Question: I have written a SQL which gives me a dataset.
'''
SELECT [Id]
--,s1.[CustomerId]
,[Date]
,dc.ColumnName
,dc.ColumnId
,[RuleId]
-- ,[RuleExceptionCount]
--,[TotalRowCount]
,CAST((TotalRowCount - RuleExceptionCount)/CAST(TotalRowCount AS FLOAT) * 100 AS DECIMAL(6,2)) AS [FailurePercentage]
FROM [ASMPredictiveAnalytics].[dbo].[DQHistory] AS s1
JOIN dbo.DQColumns dc ON dc.ColumnId = s1.ColumnId
WHERE Date = (SELECT MAX(date) FROM
dbo.DQHistory) AND s1.CustomerId=@CustomerId
'''
The result looks like this
<URL>
I wanted to result to look like this
[
Basically transpose the records for "Summary" and "Resolution notes" into a single record by adding another column called "Quality" and for the rest of the other "Columnnames", need to show the "Quality" as "N/A".
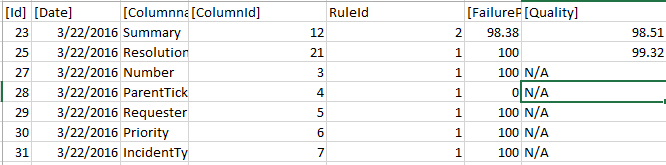
Answer: You should modify your query like below:
'''
SELECT
MIN([Id]) as [Id],
[Date],
[ColumnName],
[ColumnId],
COALESCE(CAST(MIN(FailurePercentage) as varchar),'N/A') as FailurePercentage,
COALESCE(cast(MIN(Quality) as varchar),'N/A') as Quality
FROM
(SELECT
[Id]
--,s1.[CustomerId]
,[Date]
,ColumnName
,ColumnId
-- ,[RuleExceptionCount]
--,[TotalRowCount]
,CASE WHEN [RuleId]=1 THEN CAST((TotalRowCount - RuleExceptionCount)/CAST(TotalRowCount AS FLOAT) * 100 AS DECIMAL(6,2)) ELSE NULL END as [FailurePercentage]
,CASE WHEN [RuleId]=2 THEN CAST((TotalRowCount - RuleExceptionCount)/CAST(TotalRowCount AS FLOAT) * 100 AS DECIMAL(6,2)) ELSE NULL END as [Quality]
FROM [ASMPredictiveAnalytics].[dbo].[DQHistory] AS s1
JOIN dbo.DQColumns dc ON dc.ColumnId = s1.ColumnId
WHERE Date = (SELECT MAX(date) FROM
dbo.DQHistory) AND s1.CustomerId=@CustomerId
) T
GROUP BY [Date],[ColumnName],[ColumnId]
'''
Since you were doing same calculations for failure percentage and Quality, I've put them as same inside the inner query, but one of them is NULL based on the value of 'RuleId' column.
In outer query we've simply grouped everything and calculate the 'MIN'(you can use any aggregate function here) not NULL value, and replace that value with ''N/A'' in case it is still 'NULL'